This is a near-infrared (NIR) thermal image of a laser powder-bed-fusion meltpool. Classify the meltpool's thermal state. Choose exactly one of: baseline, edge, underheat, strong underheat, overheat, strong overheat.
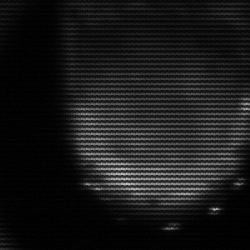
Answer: edge